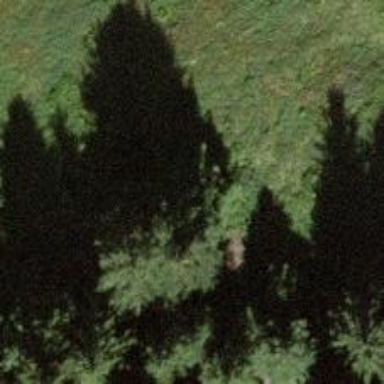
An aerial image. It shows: Forest area predominantly covered with needle-leaved trees.